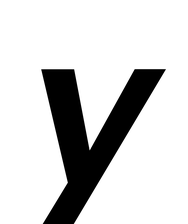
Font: Poppins-SemiBoldItalic